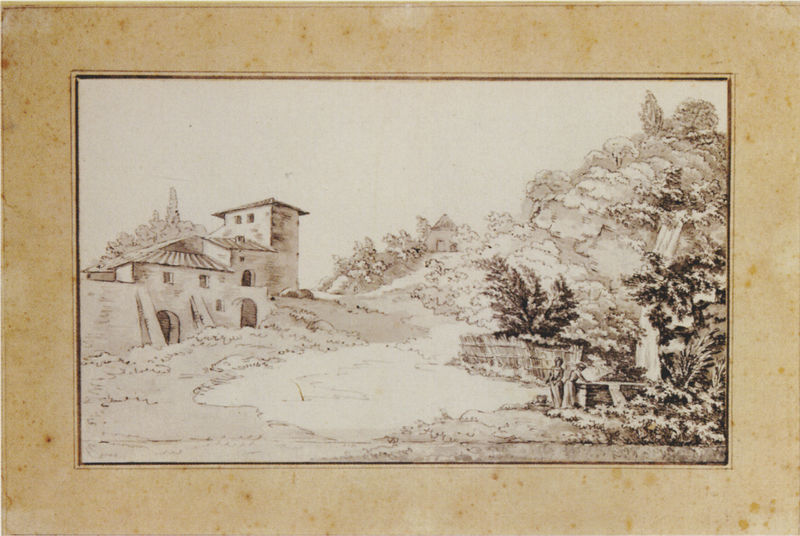
Titel: Frauen am Brunnen
Künstler: Johann Wolfgang Goethe
Standort: Weimar
Institution: Klassik Stiftung Weimar
Schlagwörter: baum, berg, blätter, feder, felsen, himmel, laub, mann, wasser, weiß, bäume, fluss, frauen, landschaft, menschen, äste, fenster, frau, grau, hell, licht, schwarz, skizze, stroh, tür, zeichnung, dach, gebäude, gras, haus, weg, wiese, zaun, beige, wand, architektur, rahmen, baumstamm, gräser, hügel, natur, spiegelung, weite, busch, büsche, gewässer, kanal, sonne, sträucher, pflanzen, wald, wasserfall, anhöhe, brunnen, turm, papier, ansicht, bogen, italien, türen, zwei, studie, abhang, berghang, gebirge, hang, dächer, mauer, ziegel, grafik, graphik, vegetation, sepia, rundbogen, tor, waschen, eingänge, tusche, burg, schwarz weiß, radierung, stich, bleistift, karton, tore, villa, landhaus, reise, rundbögen, toscana, skitte, strebepfeiler, bleistif, geböude, hügek, passepartout, paspertou, weingut, scchwarz, romentik, hüfel, passpartou, gzeichnung, ehaus